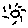
Label: sun